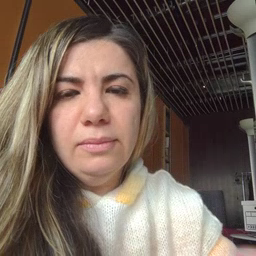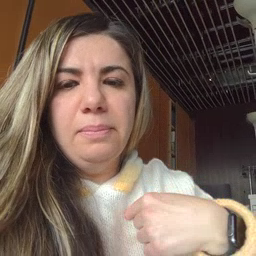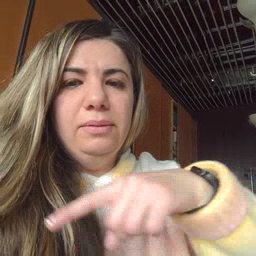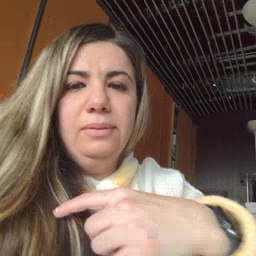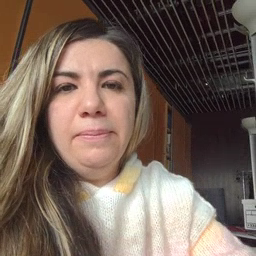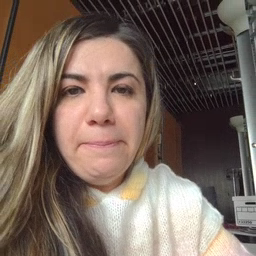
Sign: weus